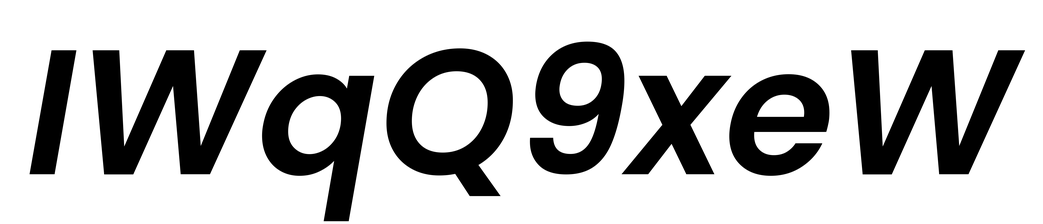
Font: Poppins-SemiBoldItalic